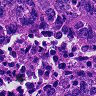
Metastatic tissue present: yes